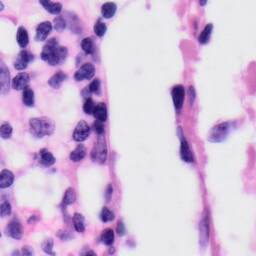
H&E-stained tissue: Skin